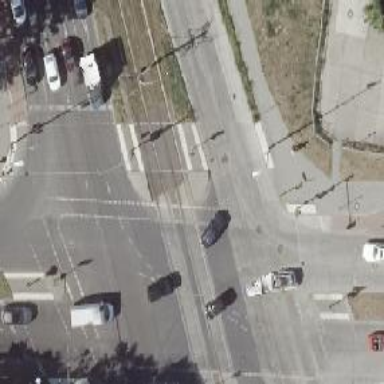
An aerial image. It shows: Footway located on traffic island.